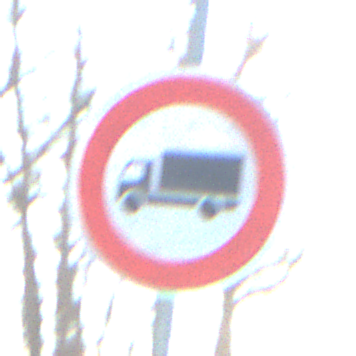
Verkehrszeichen: VerbotFuerKraftfahrzeugeUeberDreiKommaFuenfTonnen
Umgebung: Outdoor, Nature
Tageszeit: MorningAfternoon
Wetter: Clear
Licht: Natural
Jahreszeit: Winter
Kontrast: HighContrast